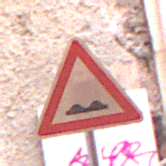
Verkehrszeichen: UnebeneFahrbahn
Umgebung: Outdoor, Urban
Tageszeit: MorningAfternoon
Wetter: Clear
Licht: Natural
Jahreszeit: NotSpecified
Kontrast: MediumContrast